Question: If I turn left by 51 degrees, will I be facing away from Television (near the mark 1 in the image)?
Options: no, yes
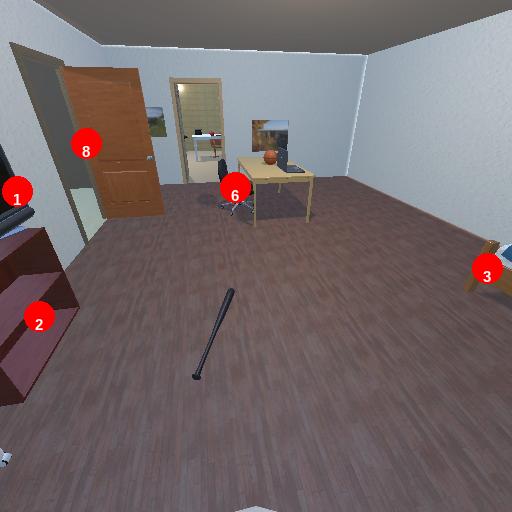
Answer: no